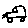
Label: car